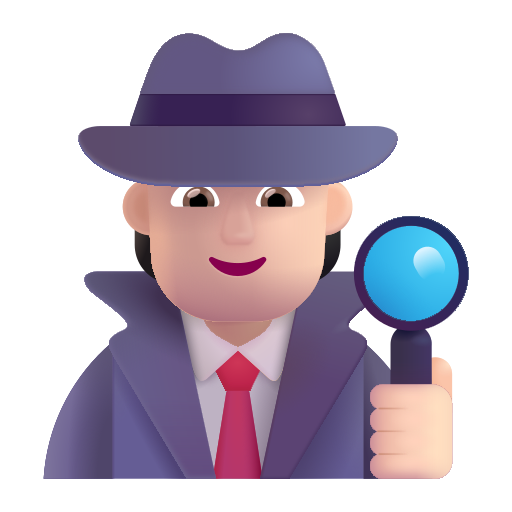
detective color light